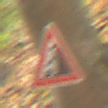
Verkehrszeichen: SteinschlagRechts
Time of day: MorningAfternoon
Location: Outdoor (Nature)
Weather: Overcast
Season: Autumn
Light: Natural